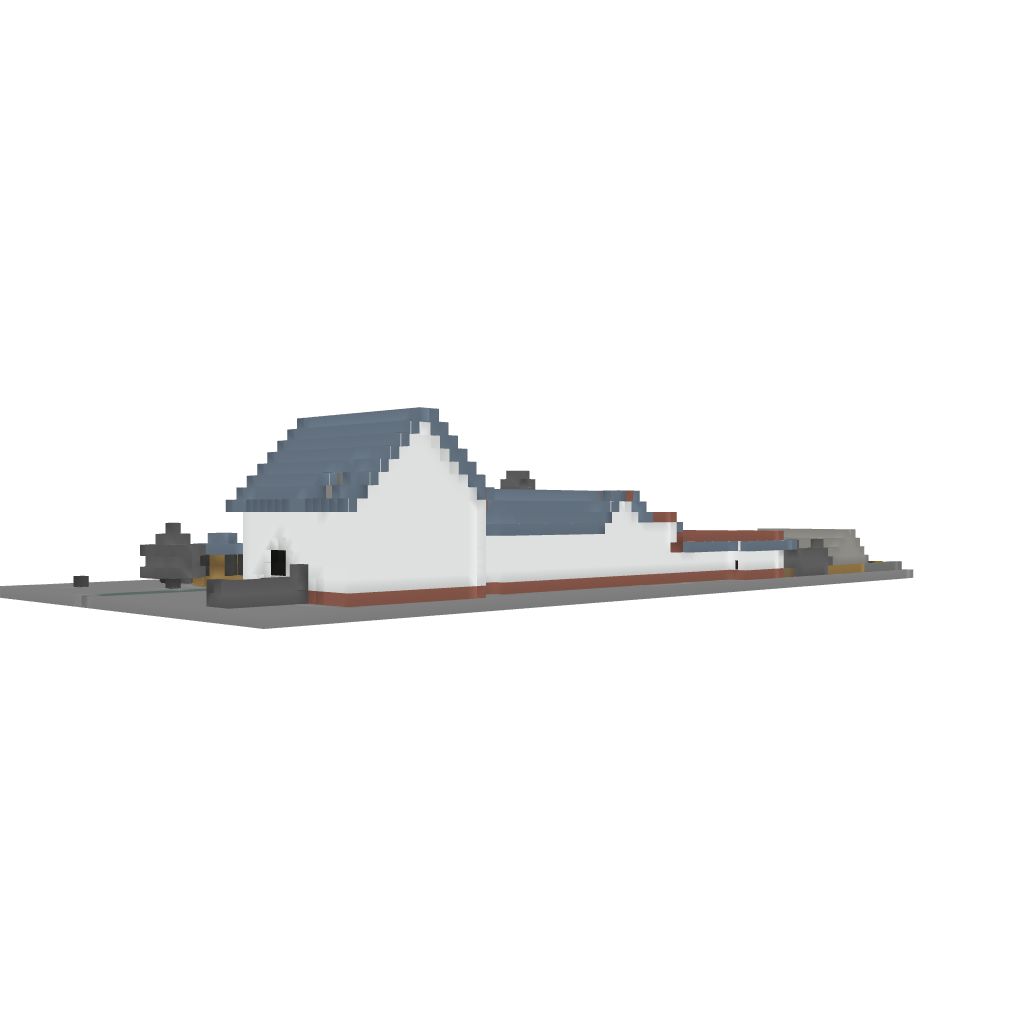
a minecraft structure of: Beautiful House